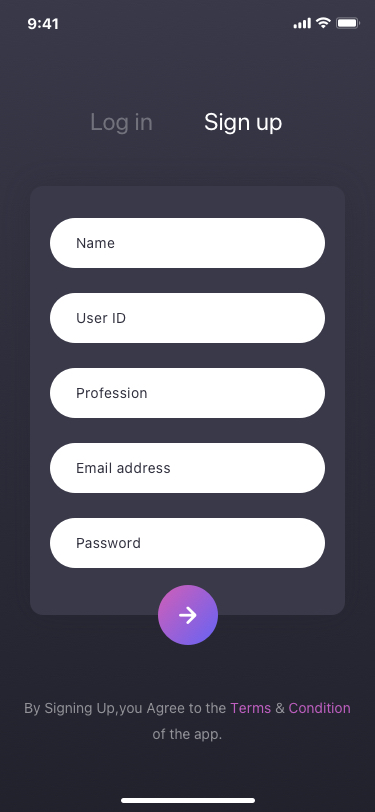
Text in this UI design:
Log in
Sign up
Name
Profession
Email address
Password
User ID
By Signing Up,you Agree to the Terms & Condition of the app.